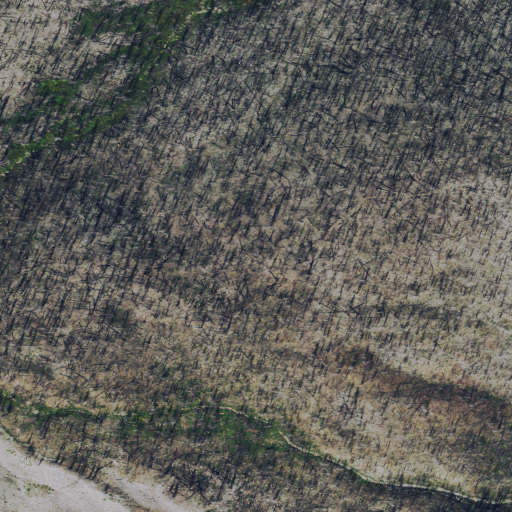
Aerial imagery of depression(s) in Montana named Hole in the Wall containing grassland and shrub